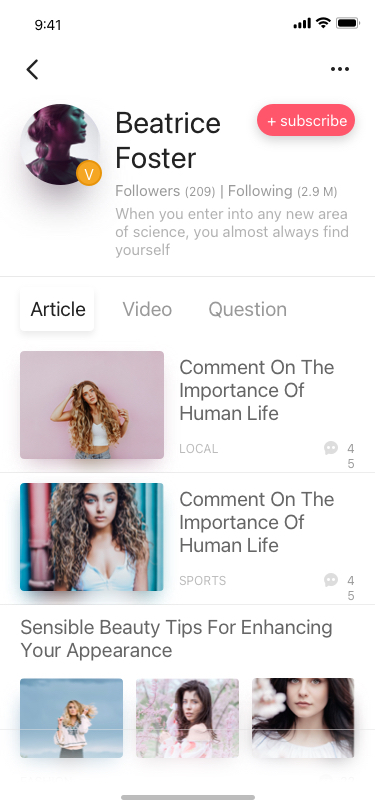
Text in this UI design:
Article
Video
Question
Comment On The Importance Of Human Life
LOCAL
45
Comment On The Importance Of Human Life
SPORTS
45
Sensible Beauty Tips For Enhancing Your Appearance
221
FASHION
V
Beatrice
Foster
Followers (209) | Following (2.9 M)
When you enter into any new area of science, you almost always find yourself
+ subscribe
Say something…